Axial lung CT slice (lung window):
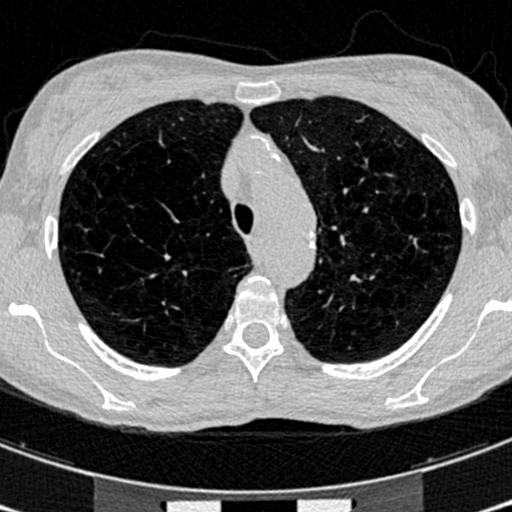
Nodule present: no